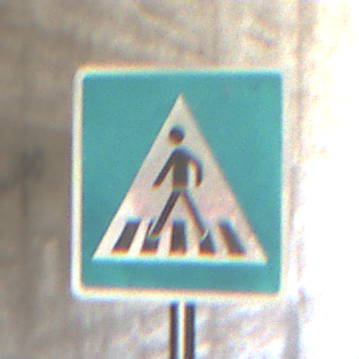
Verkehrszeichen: FussgaengerueberwegRechts
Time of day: Midday
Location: Roofed (Tunnel)
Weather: NotSpecified
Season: NotSpecified
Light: Natural